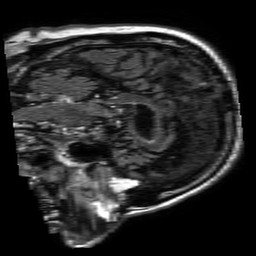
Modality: FLAIR
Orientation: sagittal
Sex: male
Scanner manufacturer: philips
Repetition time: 11 s
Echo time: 0.125 s